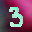
Label: 3